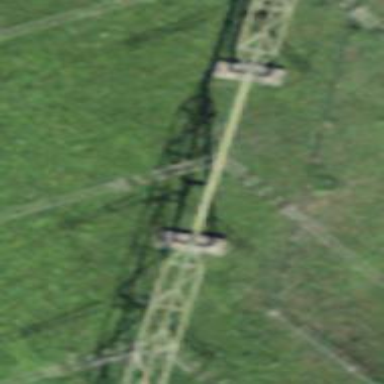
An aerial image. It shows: Power line in the image.